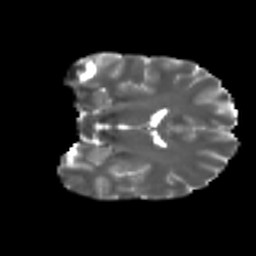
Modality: T2w
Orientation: coronal
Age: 39
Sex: male
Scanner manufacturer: ge
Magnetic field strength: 3 T
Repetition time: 7.8 s
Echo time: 0.0608 s